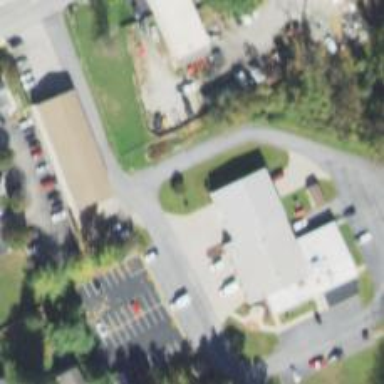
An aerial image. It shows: Fire station building.